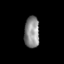
Tissue: skin
Cell type: Fibroblasts
Senescence score: 0.7081
Nuclear area (px): 463
Mean DAPI intensity: 140.371